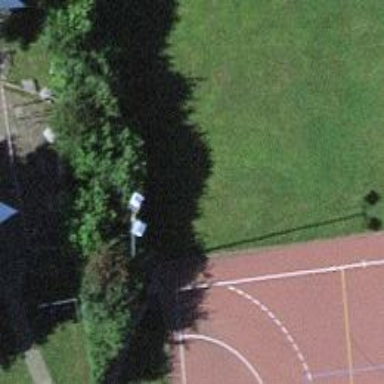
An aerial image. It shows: Kindergarten.